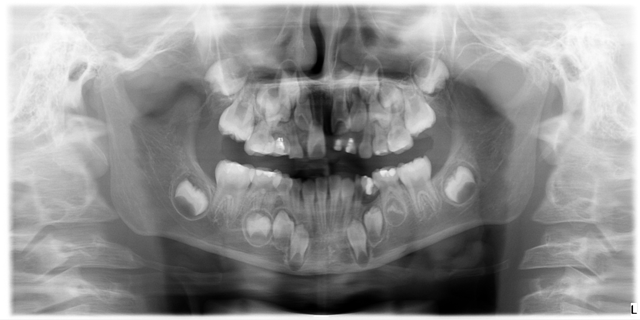
child